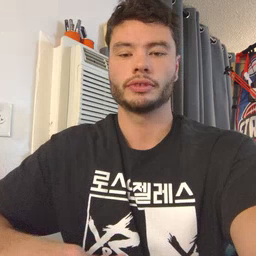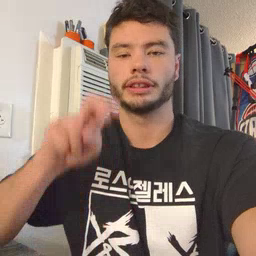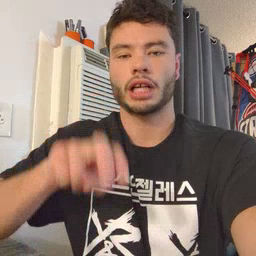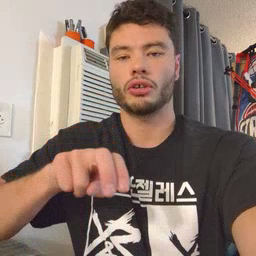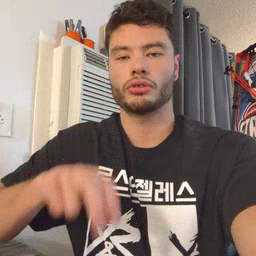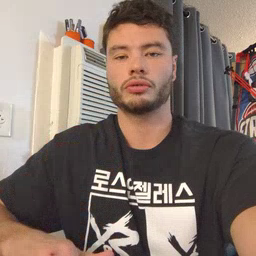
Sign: chair